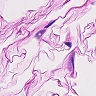
Metastatic tissue present: no